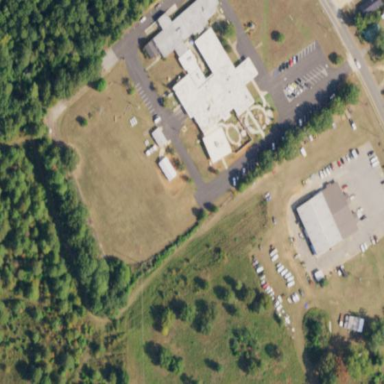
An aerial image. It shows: Nursing home.